Question: ## Problem statement
I'd like to calculate the following formula in a Google Spreadsheet, where and are both ranges of n rows and 1 column and is a variable, using only standard formulas:

## Current situation
Right now I'm feeding x (say, 'A1:A10'), y (say, 'B1:B10') and t (say, 'D1') to a custom function ('myFunction(t, x, y)', see below), but executing scripts is rather performance intensive, so I'd like to know if there is a way to make this calculation without using a custom function.
'''
function myFunction(t, x, y)
{
var sum = 0;
for (var i = 0; i < x.length; i++)
{
var xi = parseInt(x[i]);
var yi = parseInt(y[i]);
sum += Math.min(t * xi, yi);
}
return sum;
}
'''
In this example, E1 would become: '=myFunction(D1, A1:A10, B1:B10)'
## Desired situation
I am looking for something like '=SUM(MIN(D1 * A1:A10, B1:B10))', but a confirmation or an educated guess that this is not possible is of course also welcome.
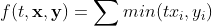
Answer: I have not been able to test, but I think that the following formula can do what you need.
'''
=SUM(ARRAYFORMULA(IF(ARRAYFORMULA(D1 * A1:A10) < B1:B10; ARRAYFORMULA(D1 * A1:A10); B1:B10)))
'''
Indeed, a better approach is commented by <URL>, eliminating unnecessary redundancy.
'''
=SUM(ARRAYFORMULA(IF(D1 * A1:A10 < B1:B10; D1 * A1:A10; B1:B10)))
'''